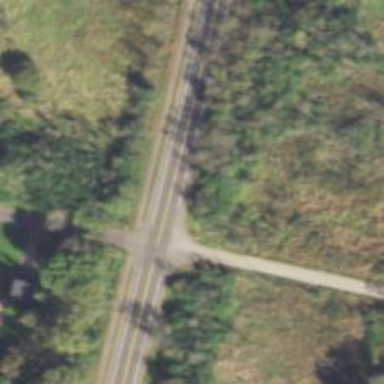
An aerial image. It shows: Unmarked asphalt crossing on cycleway road.